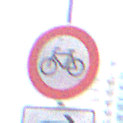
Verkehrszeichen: VerbotRadverkehr
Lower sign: RichtungsangabeDurchPfeile5
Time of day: MorningAfternoon
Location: Outdoor (Urban)
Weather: Overcast
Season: NotSpecified
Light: Natural